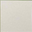
Piece: xx